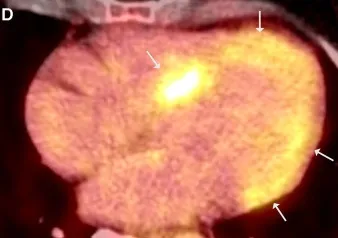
CMR showed simultaneously occurring edematous and fibrosing processes. Axial. Views revealing intense FDG uptake in septal and lateral LV.
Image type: radiology (pet)